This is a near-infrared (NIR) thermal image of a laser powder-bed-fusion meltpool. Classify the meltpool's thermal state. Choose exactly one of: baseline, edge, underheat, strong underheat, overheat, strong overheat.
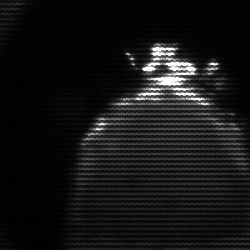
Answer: edge